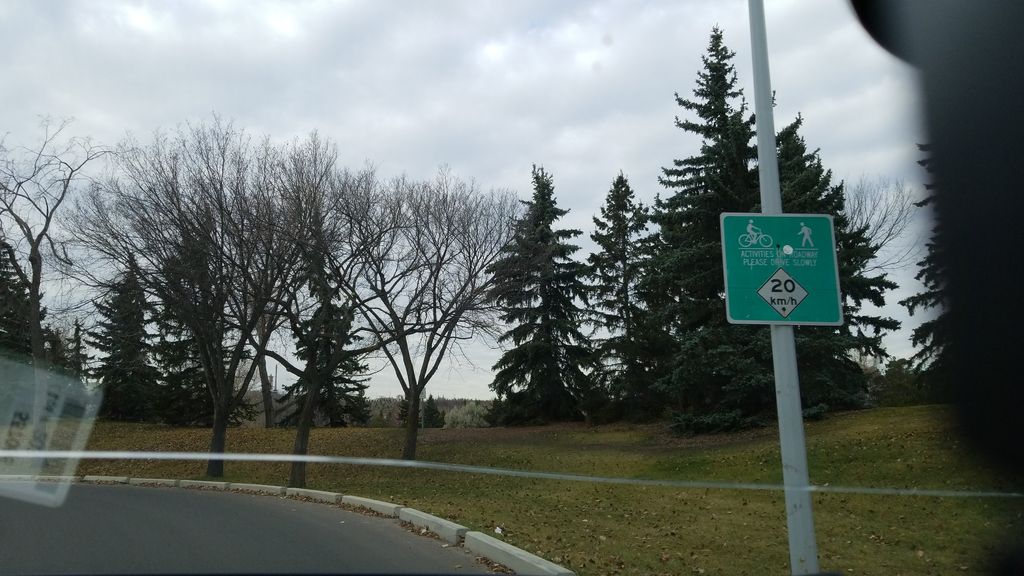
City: edmonton